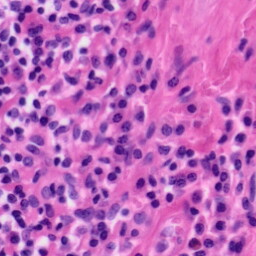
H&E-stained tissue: Tonsil